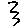
Label: zigzag